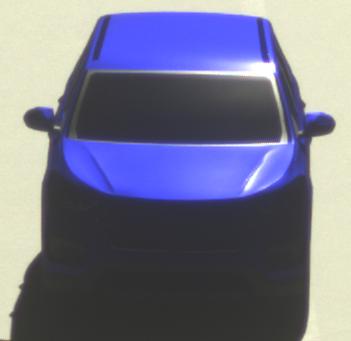
Make: Hyundai
Model: Santa Fe 2.4 GDI
Detailed model: Santa Fe (DM)
Model produced from: 2017/08
Model produced until: 2018/01
Doors: 5
Color: blue
Road condition: dry road
Daytime: morning or afternoon
Contrast: high contrast